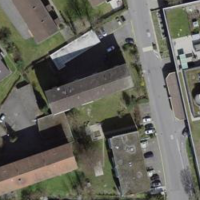
EUNIS habitat code: 54
Species observed at this site:
Plantago lanceolata